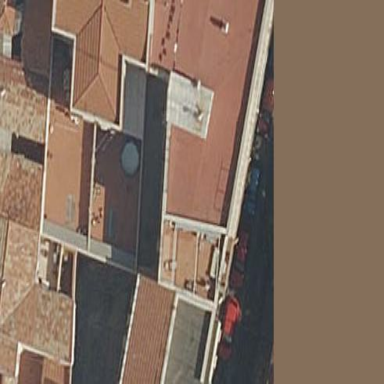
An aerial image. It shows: Residential building.